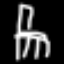
Label: chair